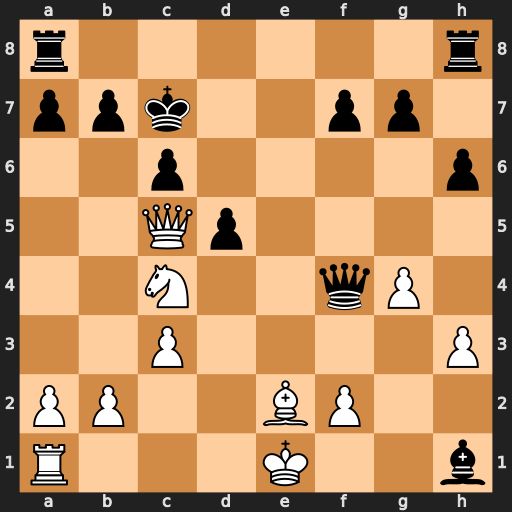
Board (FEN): r6r/ppk2pp1/2p4p/2Qp4/2N2qP1/2P4P/PP2BP2/R3K2b
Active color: w
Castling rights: Q
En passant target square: -
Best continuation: Qe7+ Kc8 Nd6+ Qxd6 Qxd6